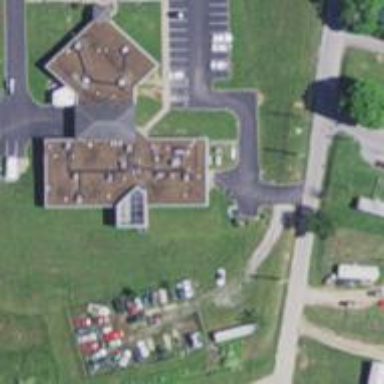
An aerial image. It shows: Prison.